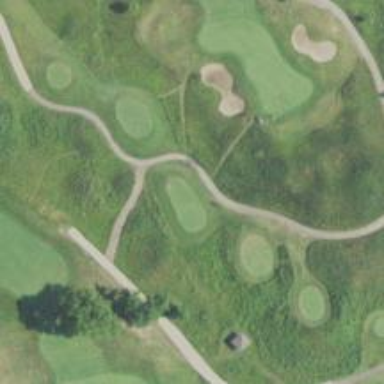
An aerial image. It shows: Pathway for golfing.